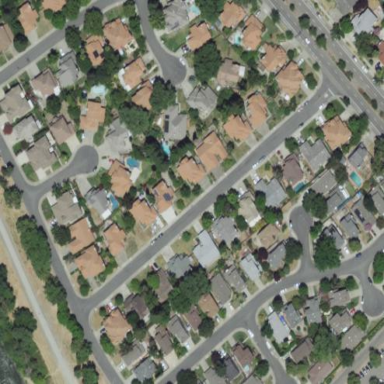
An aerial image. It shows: Residential area consisting of single-family homes.